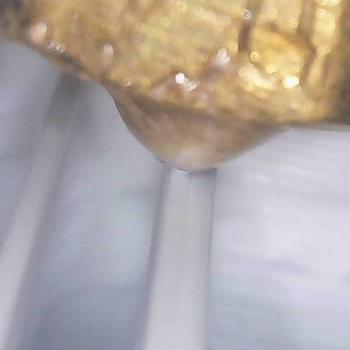
Flow rate: 33%